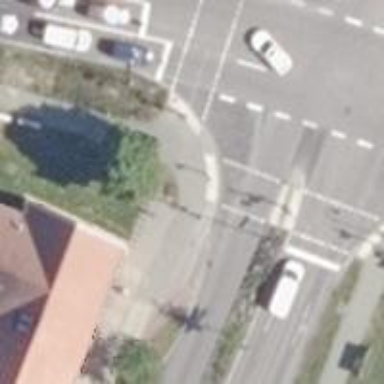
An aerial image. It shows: Sidewalk.